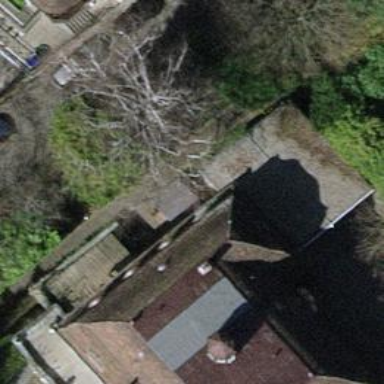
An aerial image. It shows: Garage.